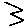
Label: zigzag